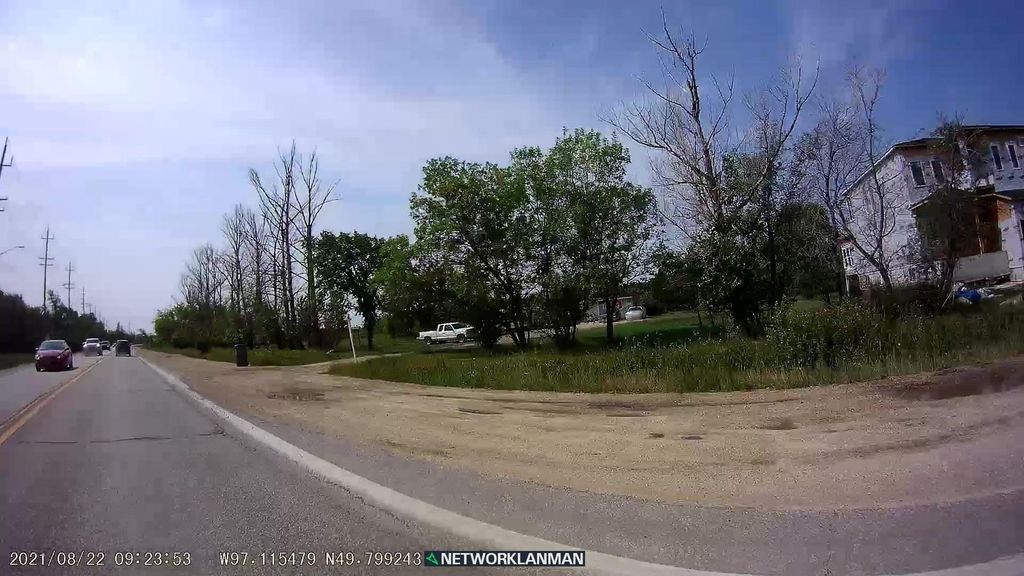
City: winnipeg